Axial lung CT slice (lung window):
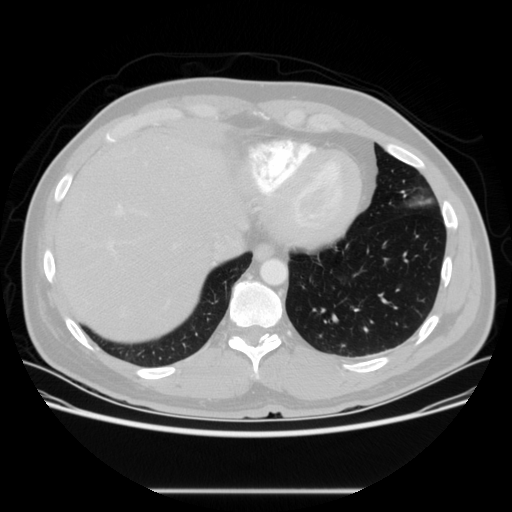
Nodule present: no